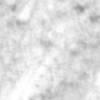
Label: no_change